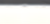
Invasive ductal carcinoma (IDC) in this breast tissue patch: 0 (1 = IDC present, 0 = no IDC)